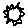
Label: sun